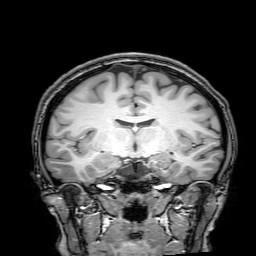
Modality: T1w
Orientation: sagittal
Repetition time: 0.00828 s
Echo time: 0.00388 s